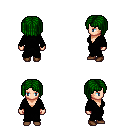
a pixel art fantasy rpg character, female body template, human, light skin, black robe, metal pants, green pageboy hairstyle, brown shoes, four views (front, back, left, right), 2x2 character sprite sheet, small pixel art, hard edges, no anti-aliasing